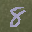
Label: 8